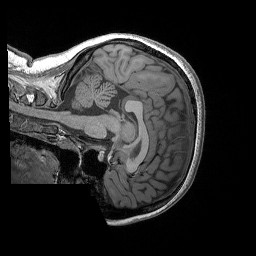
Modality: T1w
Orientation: sagittal
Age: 20
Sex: female
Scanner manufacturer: siemens
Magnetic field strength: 3 T
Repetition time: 1.9 s
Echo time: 0.00302 s